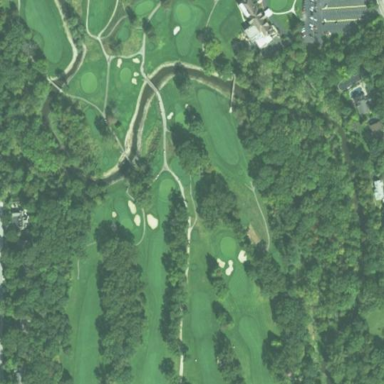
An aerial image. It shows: Water hazard on golf course.